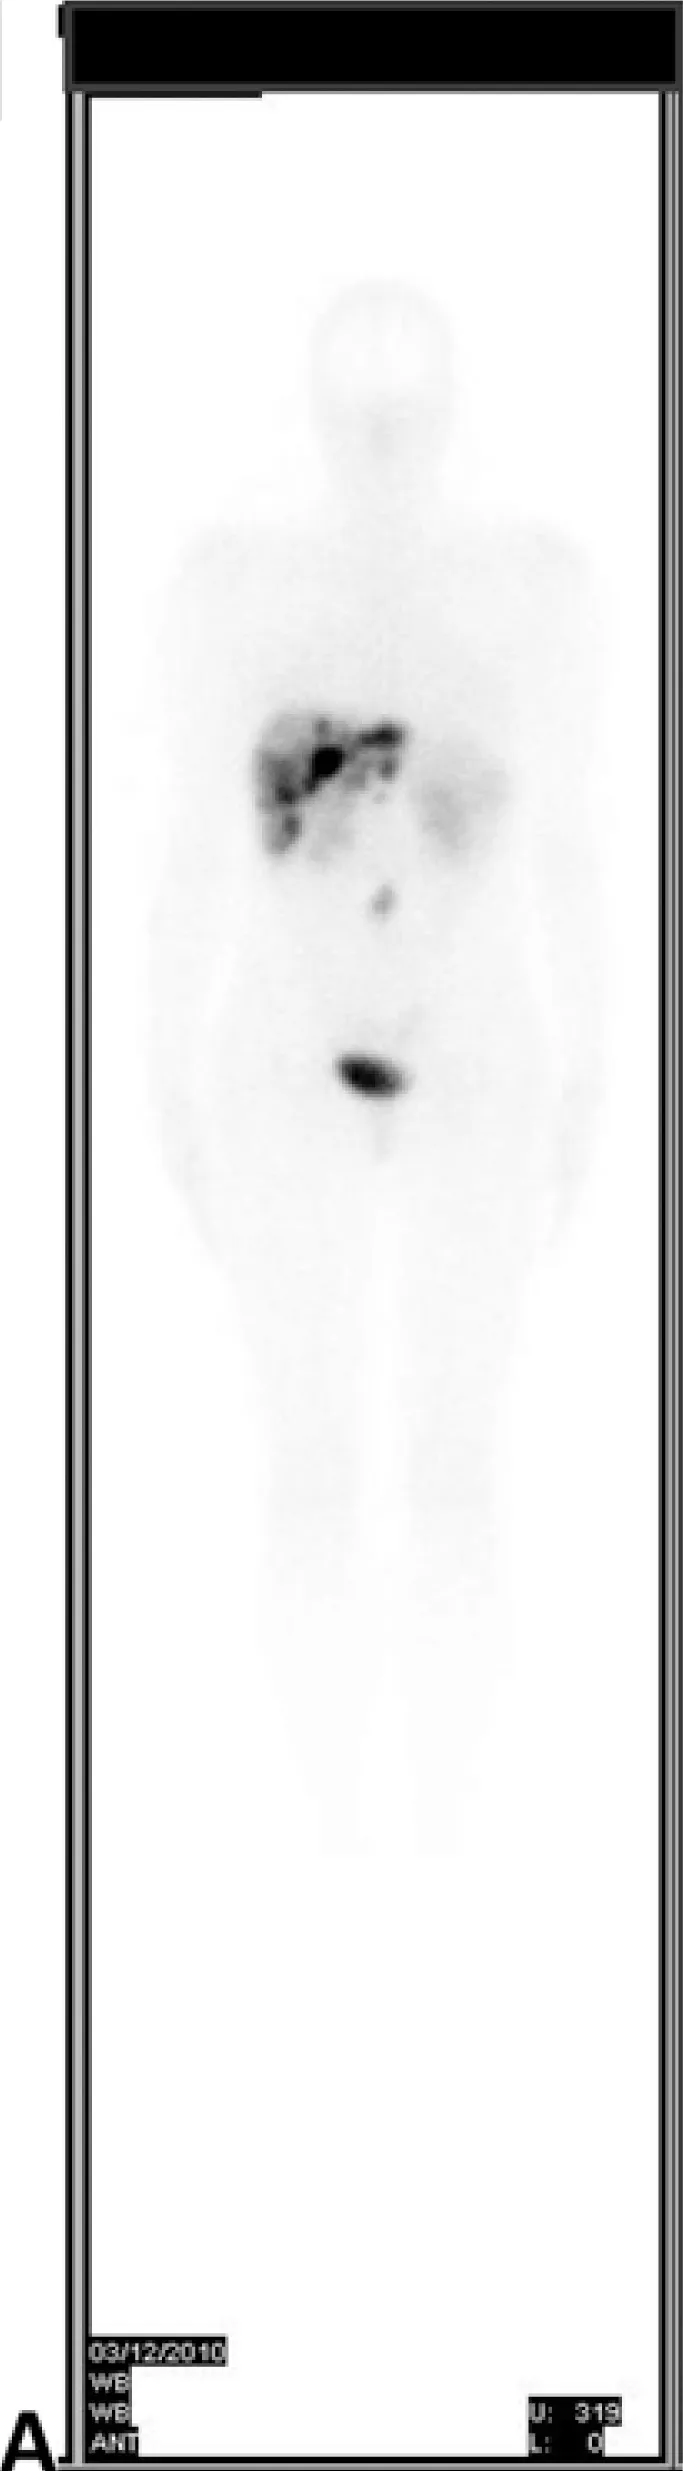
After the 8th cycle of PRRT.
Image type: radiology (scintigraphy)